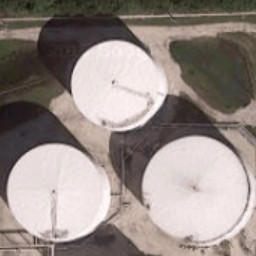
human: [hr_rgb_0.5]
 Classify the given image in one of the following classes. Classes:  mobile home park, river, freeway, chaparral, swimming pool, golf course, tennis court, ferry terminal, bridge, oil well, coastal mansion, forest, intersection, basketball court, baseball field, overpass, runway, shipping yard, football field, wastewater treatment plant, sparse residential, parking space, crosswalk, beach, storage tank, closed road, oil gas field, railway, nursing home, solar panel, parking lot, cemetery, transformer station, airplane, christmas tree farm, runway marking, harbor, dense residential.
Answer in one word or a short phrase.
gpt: storage tank